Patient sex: M
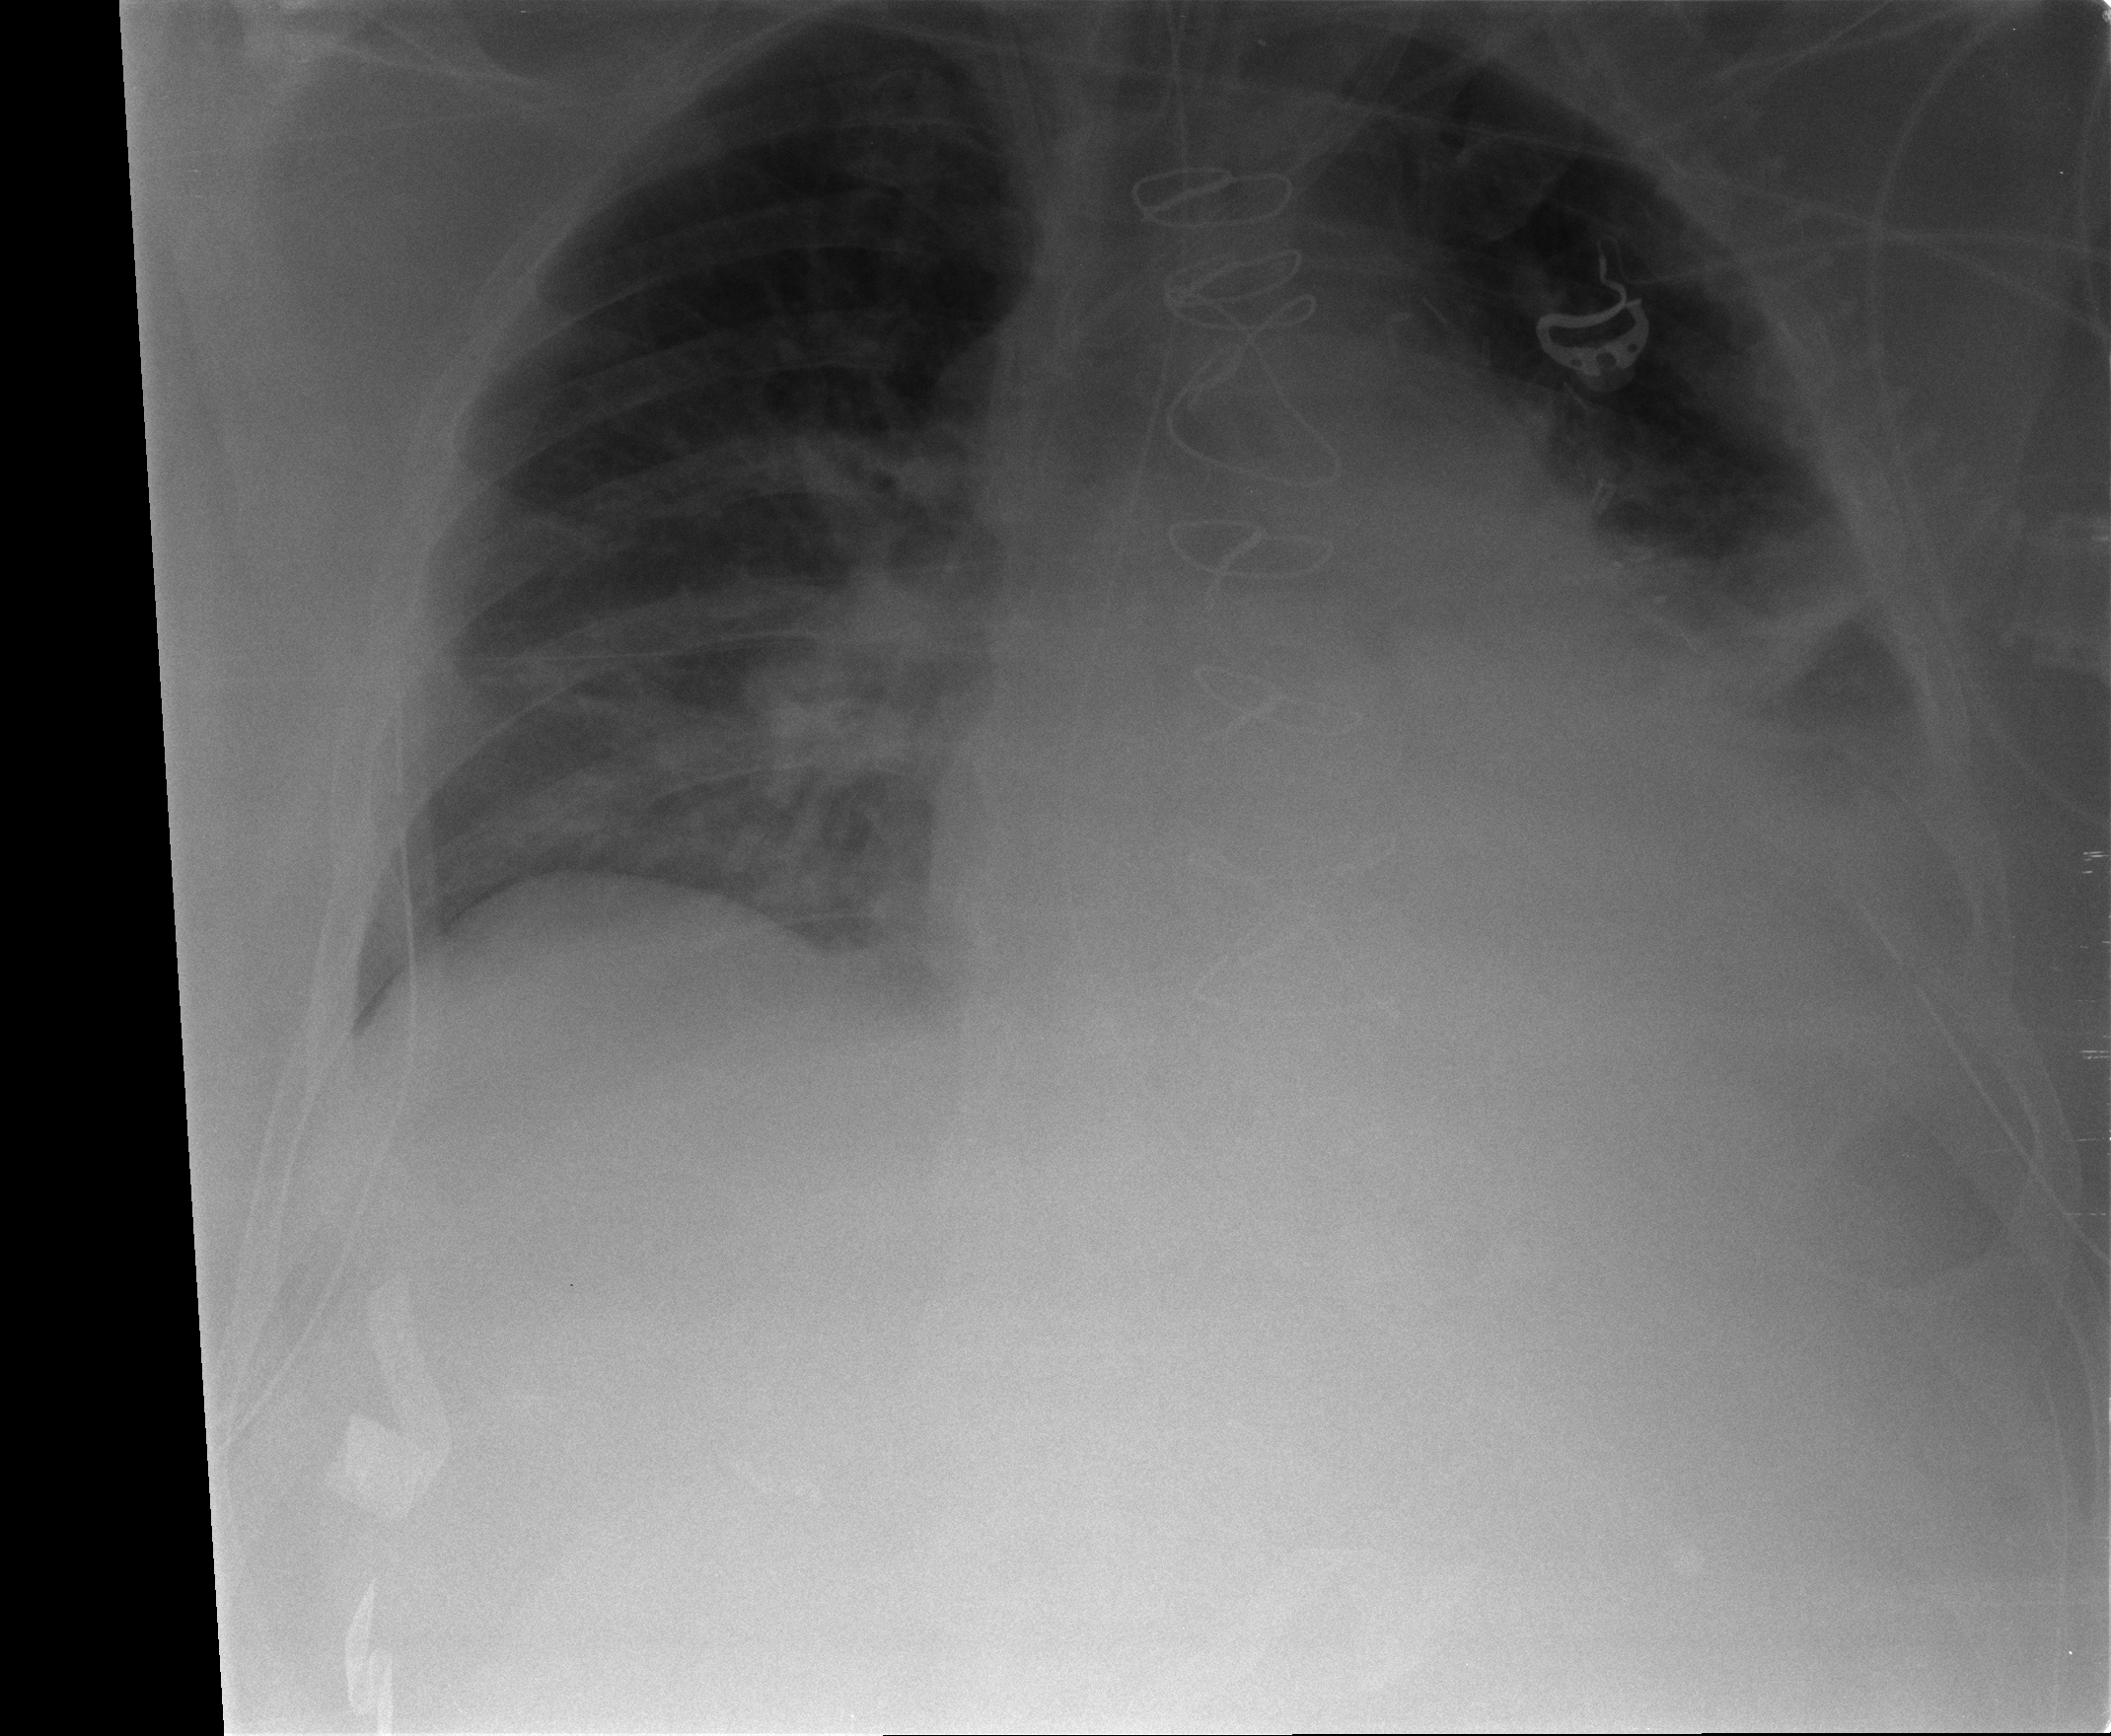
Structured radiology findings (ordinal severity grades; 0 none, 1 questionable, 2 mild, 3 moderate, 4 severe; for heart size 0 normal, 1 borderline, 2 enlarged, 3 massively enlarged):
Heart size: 2
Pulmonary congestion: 2
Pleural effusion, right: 1
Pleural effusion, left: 2
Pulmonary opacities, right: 2
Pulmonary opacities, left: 2
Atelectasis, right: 2
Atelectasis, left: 2